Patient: sex F, age 56
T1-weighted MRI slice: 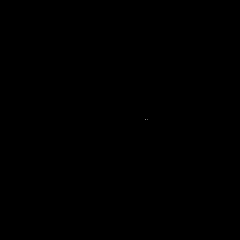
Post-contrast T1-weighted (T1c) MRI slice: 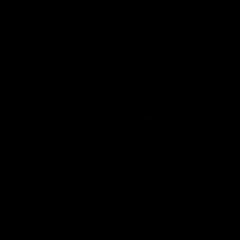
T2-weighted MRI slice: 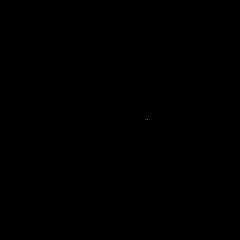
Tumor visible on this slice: no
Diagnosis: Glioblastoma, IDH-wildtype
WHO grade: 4